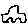
Label: car